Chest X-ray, AP view. Patient: 56 years old, sex F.
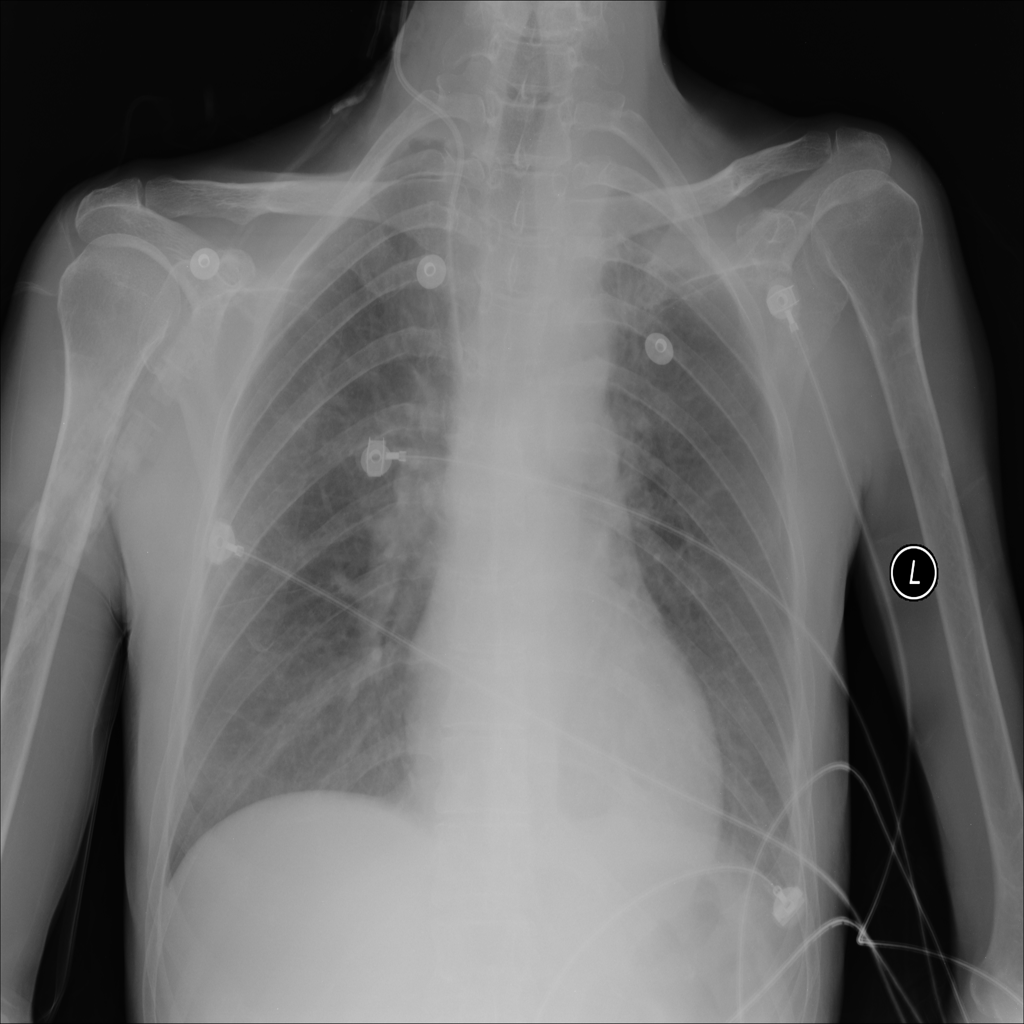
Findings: Atelectasis, Edema, Infiltration, Pleural_Thickening